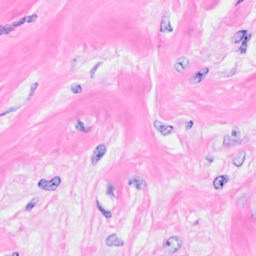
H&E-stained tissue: Breast